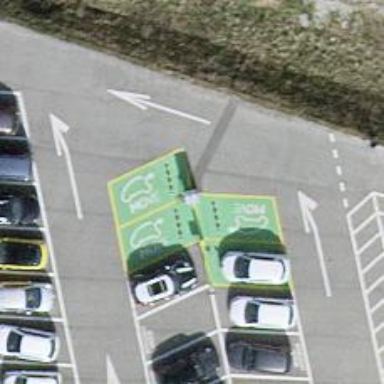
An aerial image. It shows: Charging station.